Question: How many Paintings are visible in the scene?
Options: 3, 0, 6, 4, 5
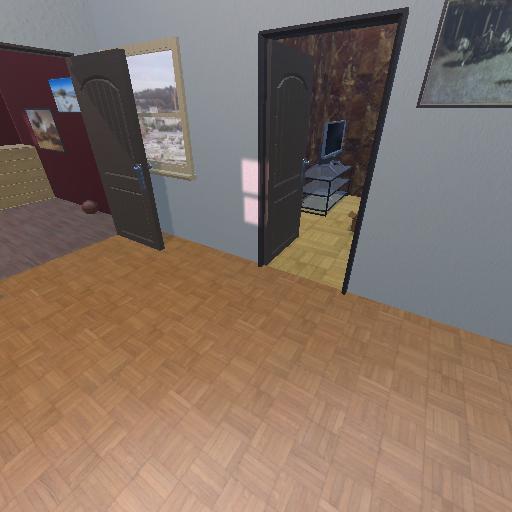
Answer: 3